Question: I never worked too much with sounds in Mma.
I have
'''
t = Sound[List["Violin",SoundNote[-6]]]
'''
How could I Export 't' as a .WAV file?
When I try the obvious
'''
Export["c:\test.wav",t]
'''
I get

<URL> Szabolcs said that it can't be done. Perhaps things have improved since 2007!
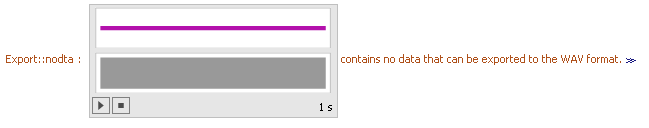
Answer: I think that it still can't be done. Mathematica supports creating and modifying <URL> objects, but leaves the sound generation from the midi to the underlying operating system. For now, you'll have to export to midi then use the midi interface on your system or an online service to convert to a sampled sound format.
For example (from the documentation)
'''
t = Sound[SoundNote[DeleteCases[3 Range[31] Reverse[#], 0] - 48, .1] & /@
Transpose[CellularAutomaton[90, {{1}, 0}, 30]]]
Export["test.mid", t]
'''
Uploaded to <URL>.
It can also be converted with <URL>
'''
Run["timidity test.mid -Ow -o test.wav"]
'''
which can be imported back into Mathematica using 'Import["test.wav"]'.
This conversion can be automated if need be...
---
Apparently <URL>.